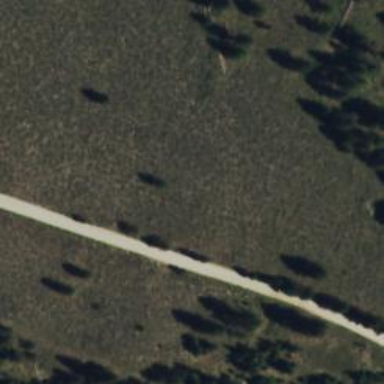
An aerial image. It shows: Unclassified road.